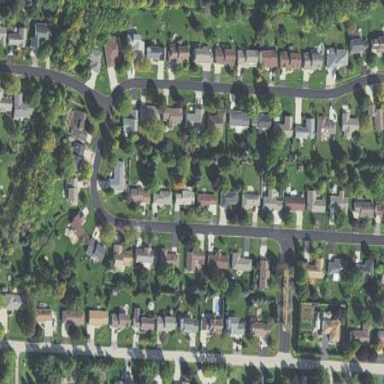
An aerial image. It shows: Residential neighbourhood.